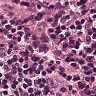
Metastatic tissue present: yes